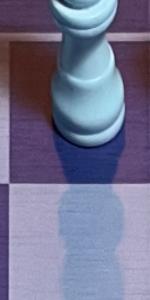
Label: Empty